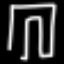
Label: pants